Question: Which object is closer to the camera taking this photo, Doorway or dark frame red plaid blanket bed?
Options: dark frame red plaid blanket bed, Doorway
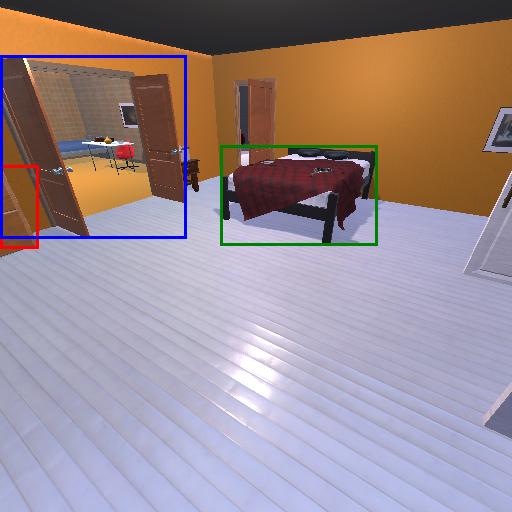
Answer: dark frame red plaid blanket bed